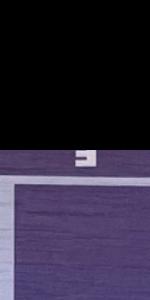
Label: Empty